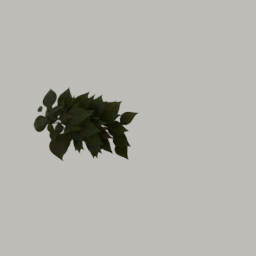
Label: nature